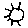
Label: sun